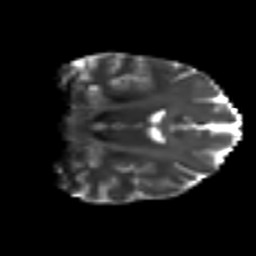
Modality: T2w
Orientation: coronal
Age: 44
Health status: ill
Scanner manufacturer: philips
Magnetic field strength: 3 T
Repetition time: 9 s
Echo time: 0.127 s